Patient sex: M
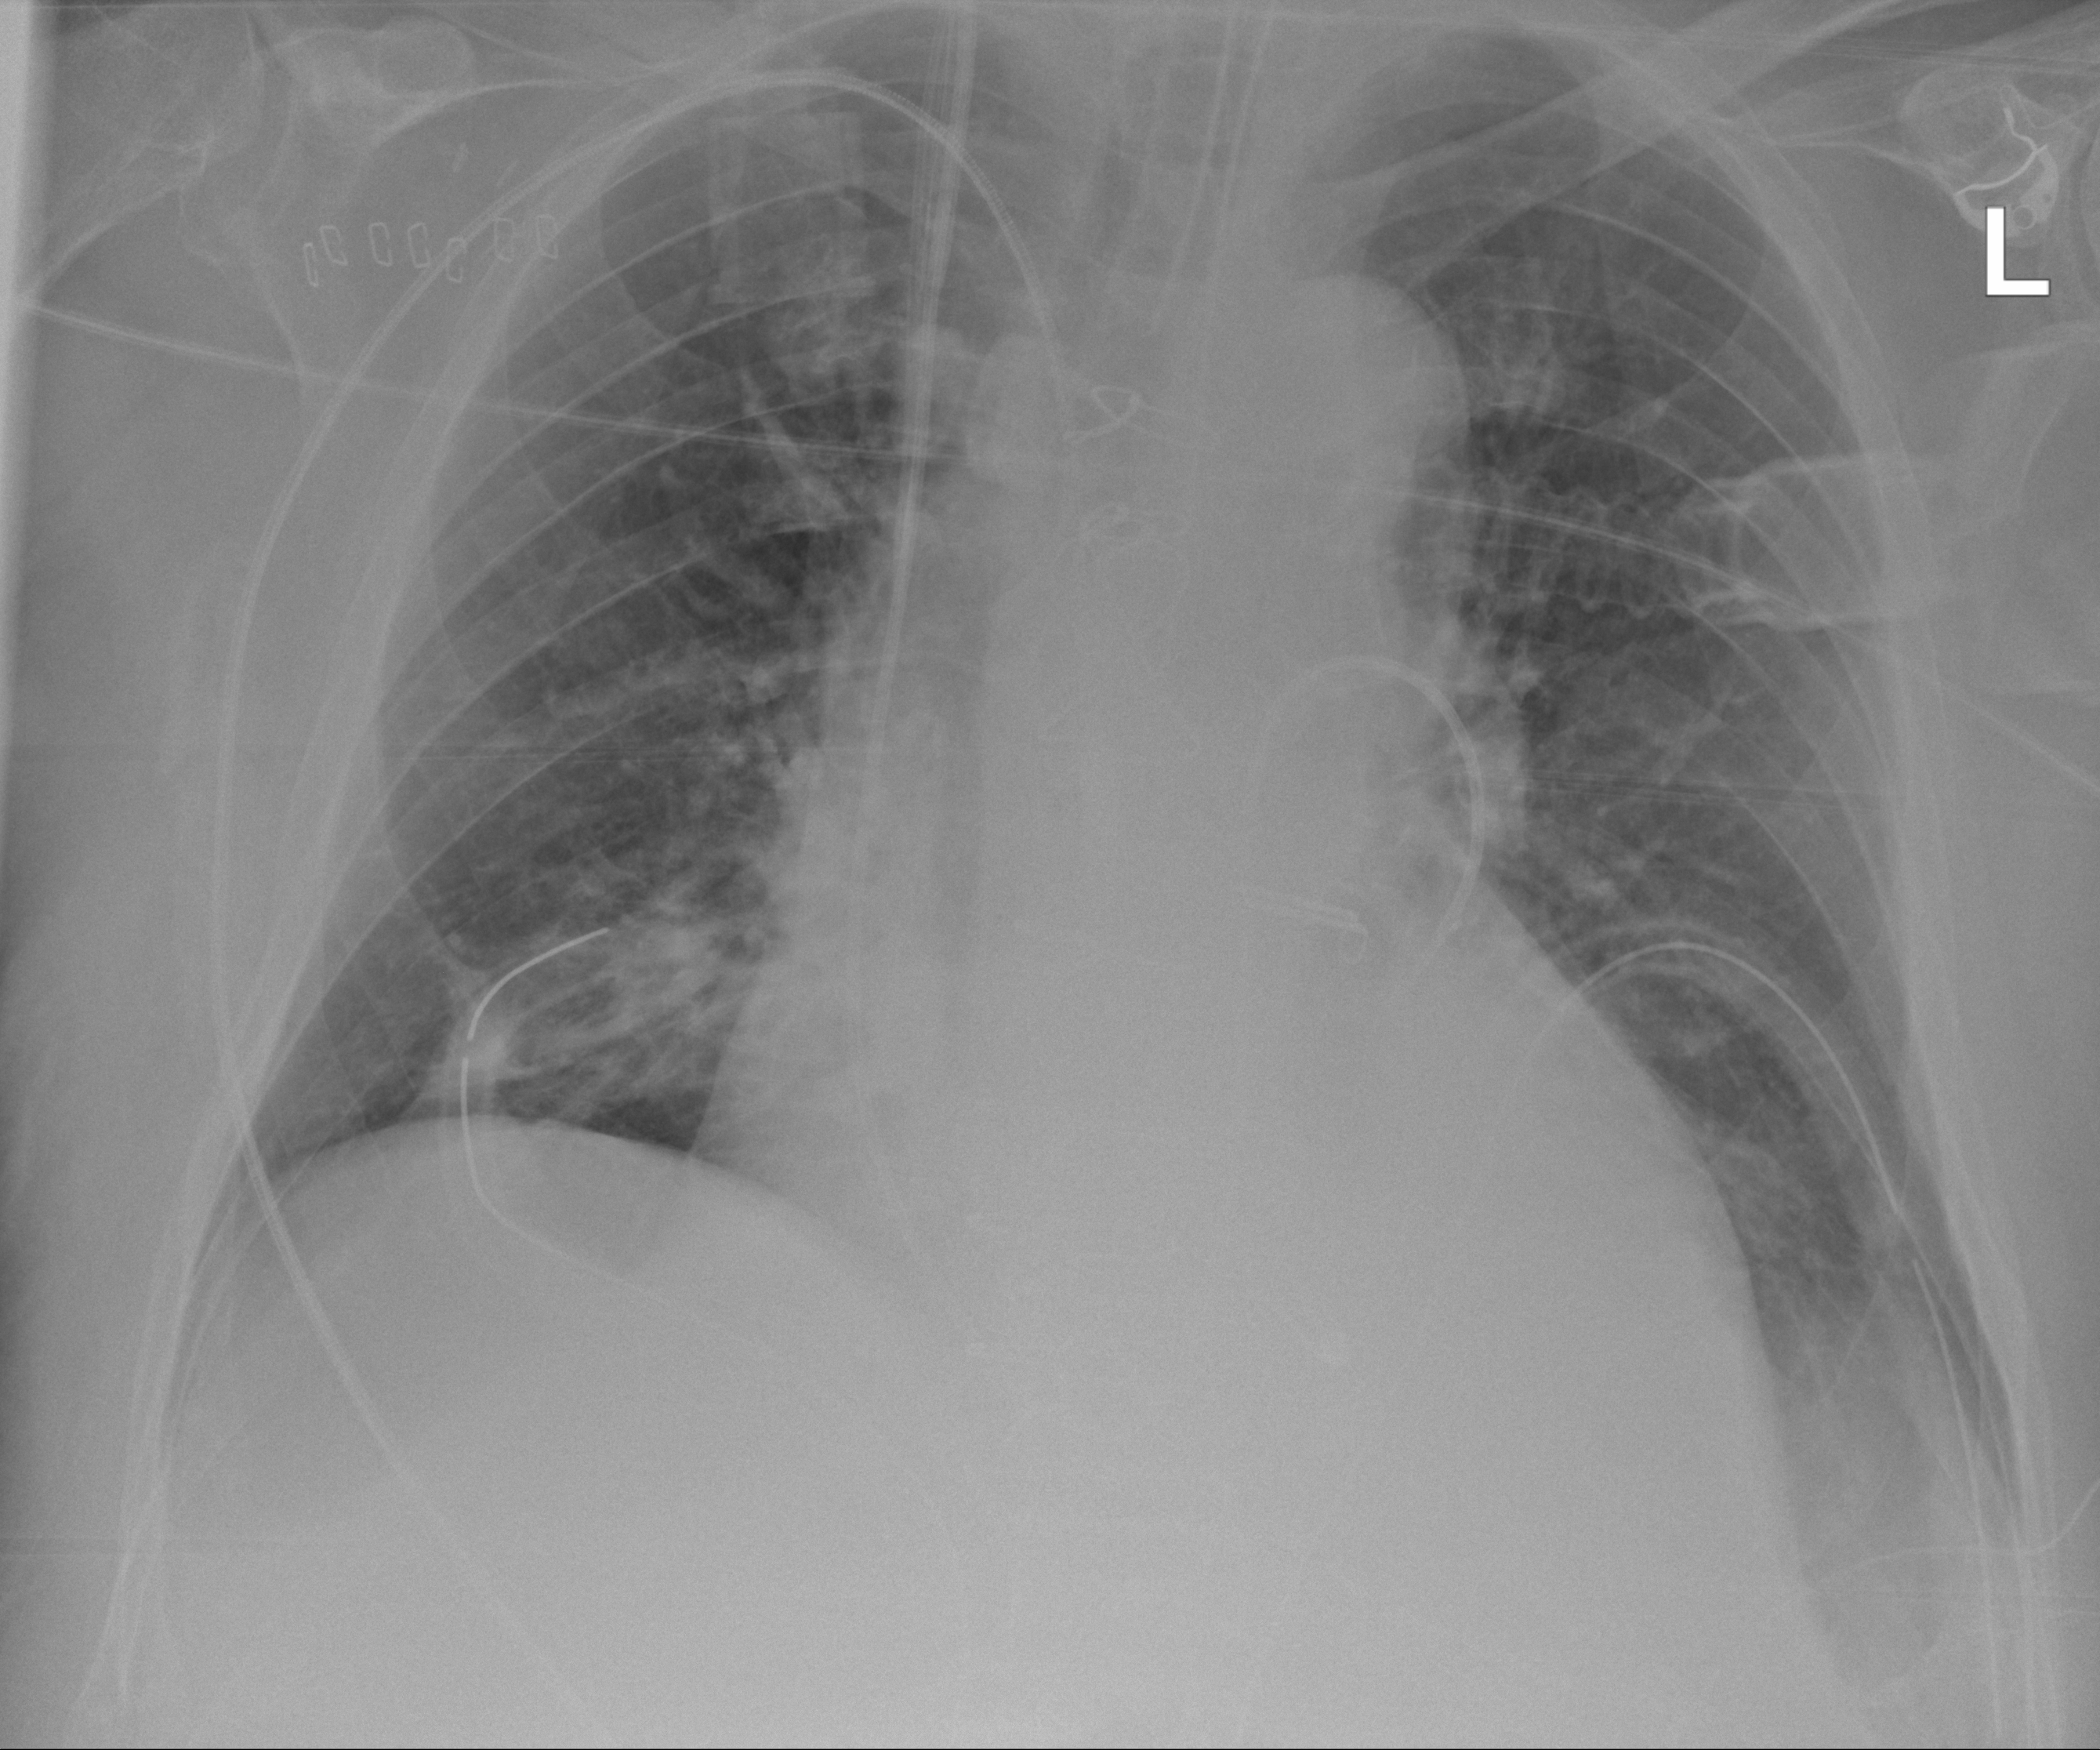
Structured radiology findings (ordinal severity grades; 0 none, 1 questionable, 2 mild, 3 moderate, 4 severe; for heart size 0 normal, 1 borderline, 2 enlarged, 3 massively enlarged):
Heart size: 2
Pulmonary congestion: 2
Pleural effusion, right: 0
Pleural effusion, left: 3
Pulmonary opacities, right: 2
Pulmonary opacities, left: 0
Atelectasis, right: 2
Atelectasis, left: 2